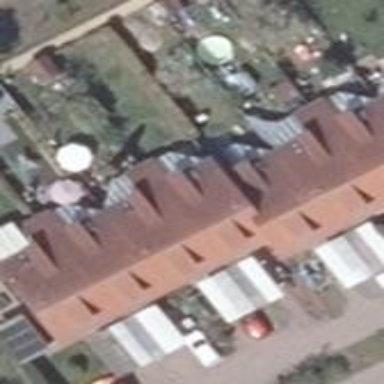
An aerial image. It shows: Terrace building.